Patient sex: M
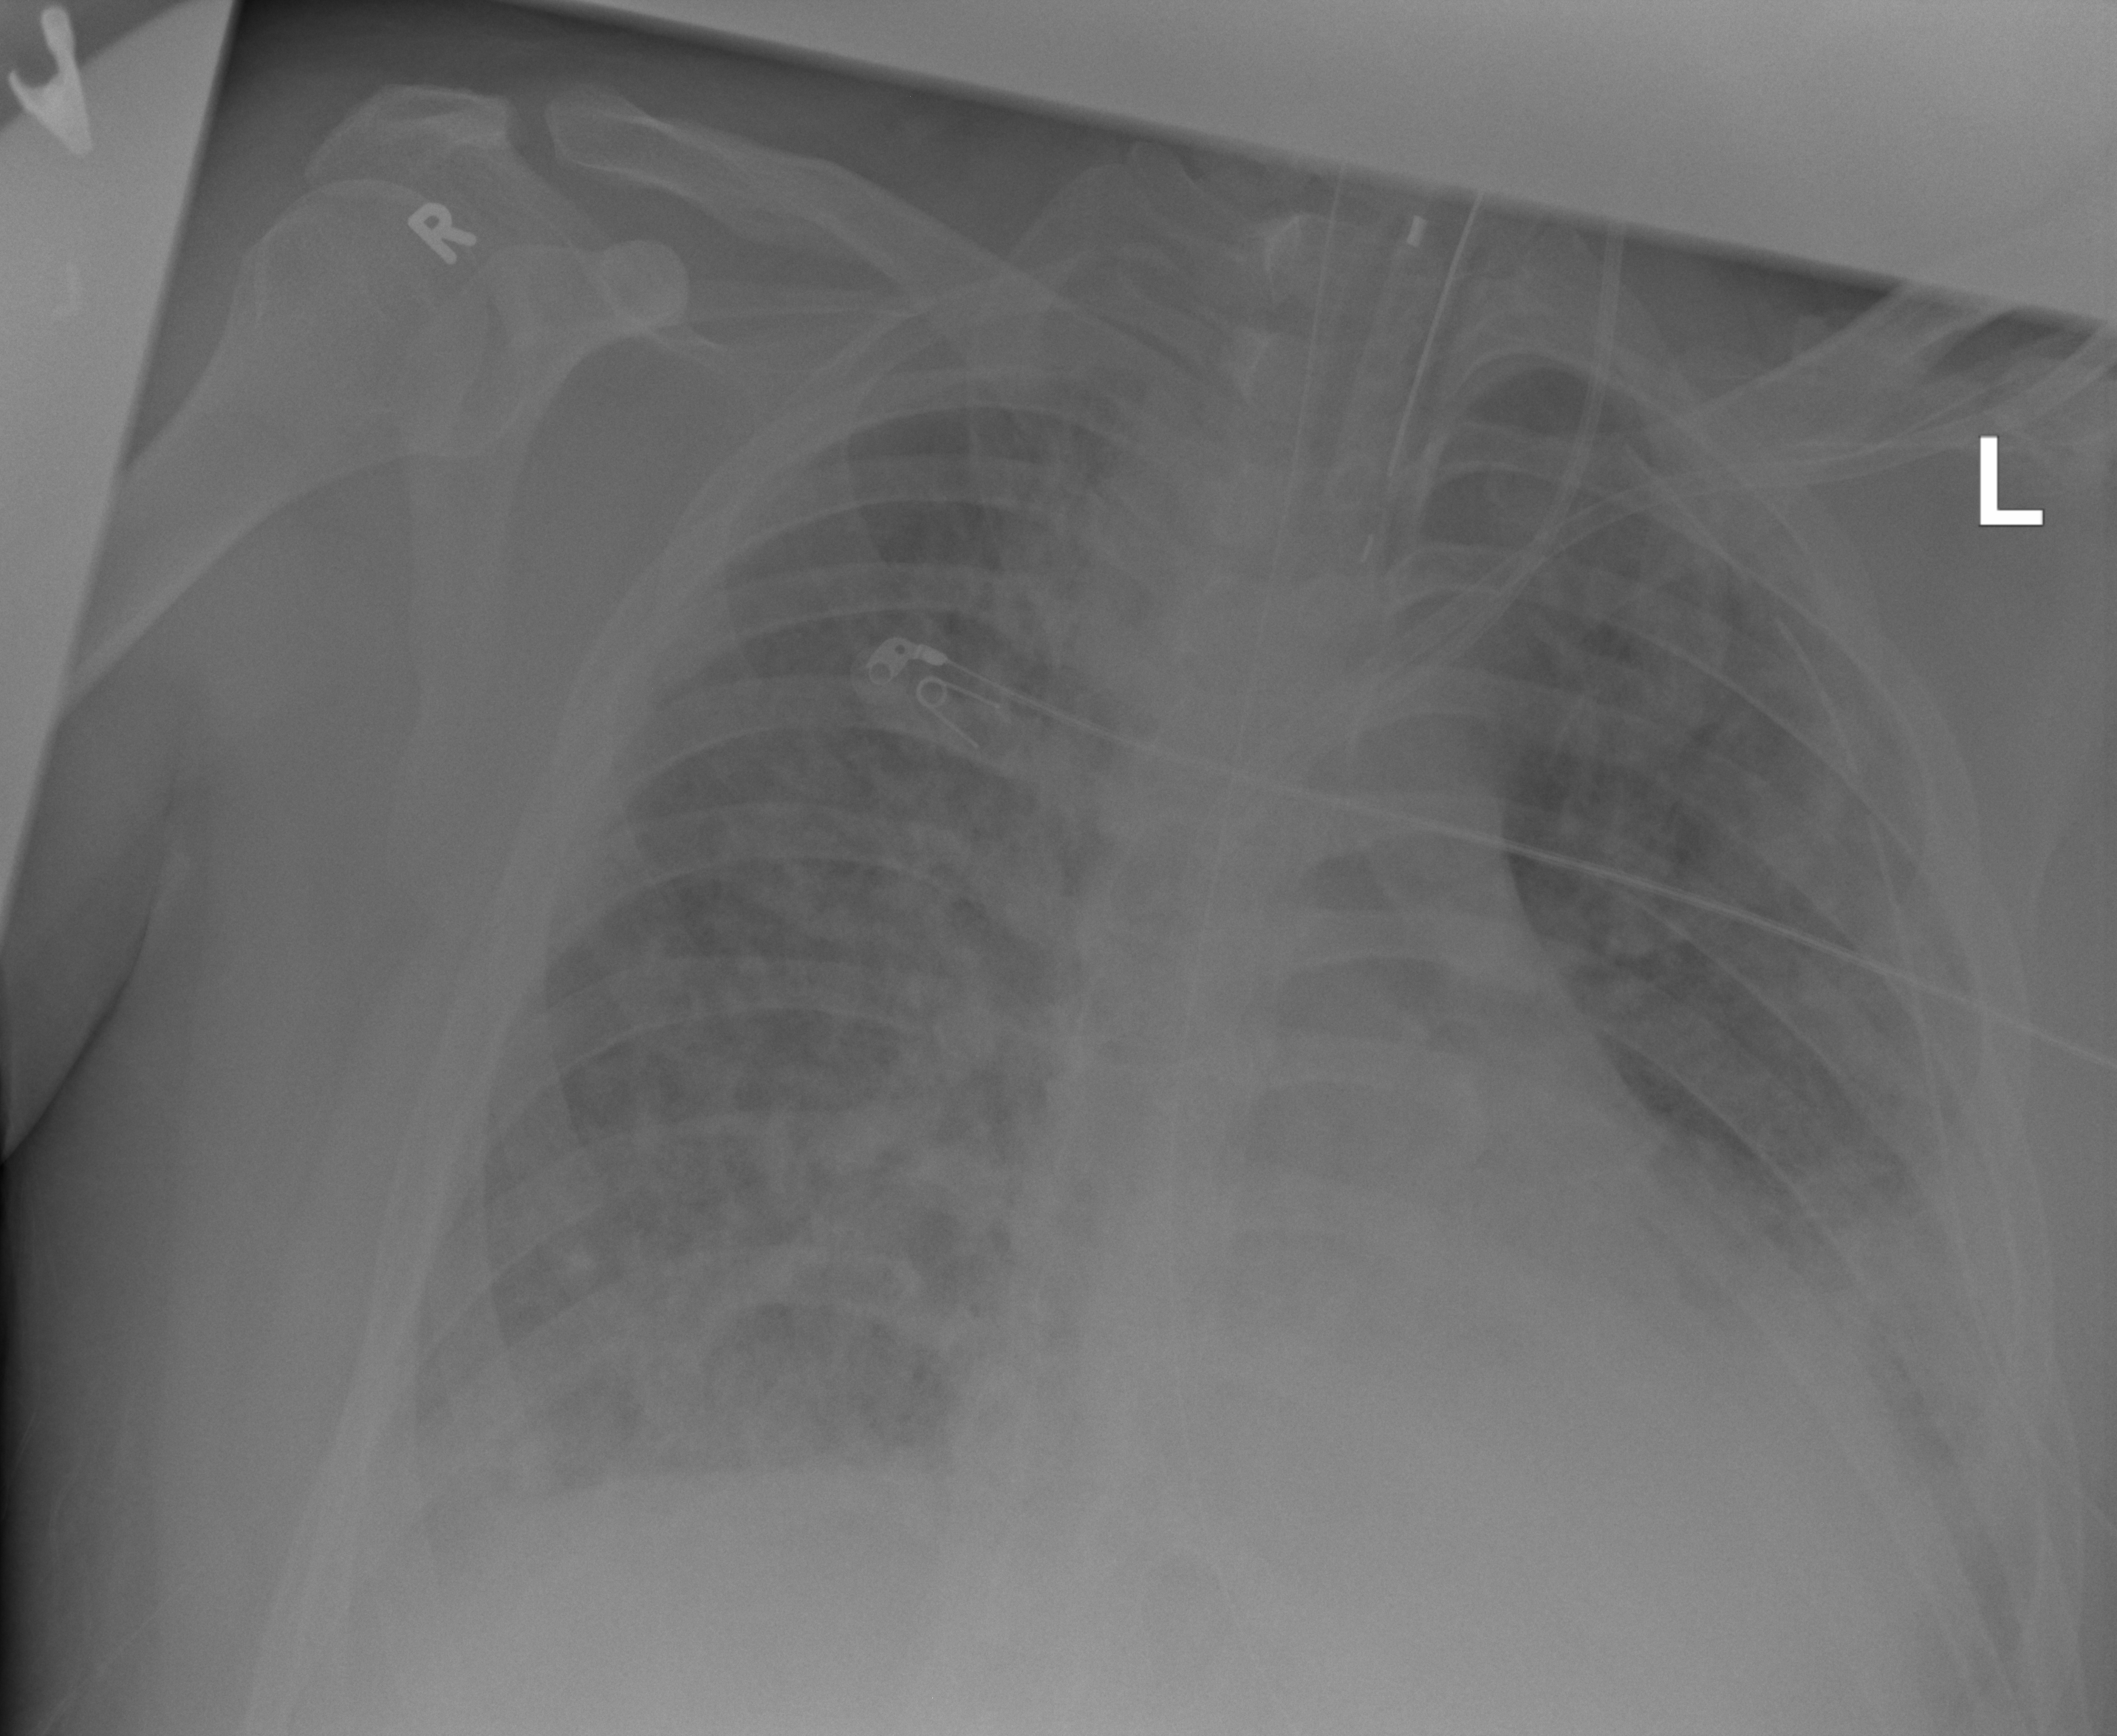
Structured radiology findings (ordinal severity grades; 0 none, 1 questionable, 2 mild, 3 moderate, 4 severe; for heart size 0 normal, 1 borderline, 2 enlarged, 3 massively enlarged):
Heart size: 2
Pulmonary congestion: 2
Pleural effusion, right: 2
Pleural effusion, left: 2
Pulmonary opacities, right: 3
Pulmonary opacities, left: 3
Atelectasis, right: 4
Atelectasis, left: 4